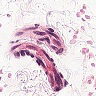
Metastatic tissue present: no